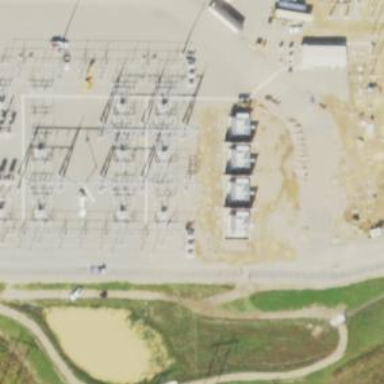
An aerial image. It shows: Switch for power supply.